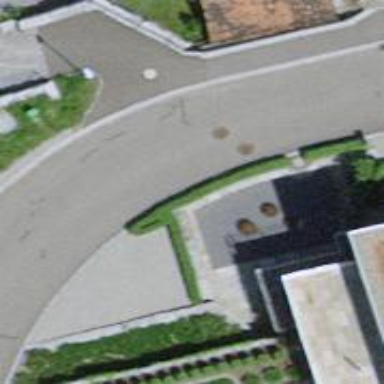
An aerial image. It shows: Hedge acting as barrier.